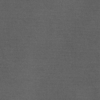
Label: dusty